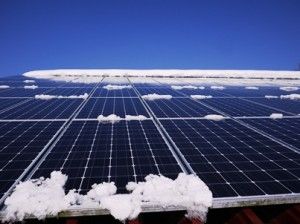
Label: Snow-Covered